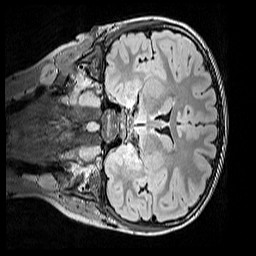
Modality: FLAIR
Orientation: coronal
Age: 9
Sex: male
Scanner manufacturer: siemens
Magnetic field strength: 3 T
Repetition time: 5 s
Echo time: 0.388 s